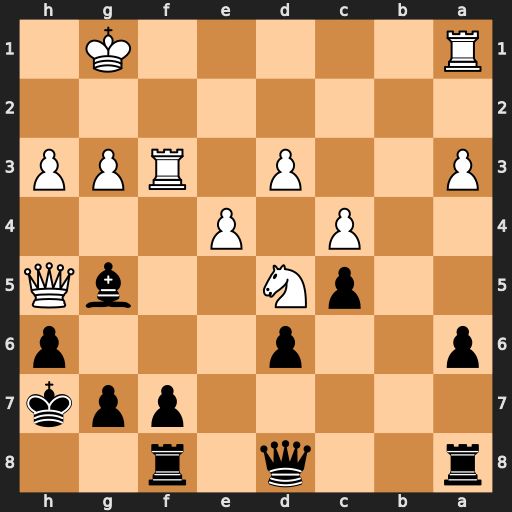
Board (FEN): r2q1r2/5ppk/p2p3p/2pN2bQ/2P1P3/P2P1RPP/8/R5K1
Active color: b
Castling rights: -
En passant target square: -
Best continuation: g6 Qg4 h5